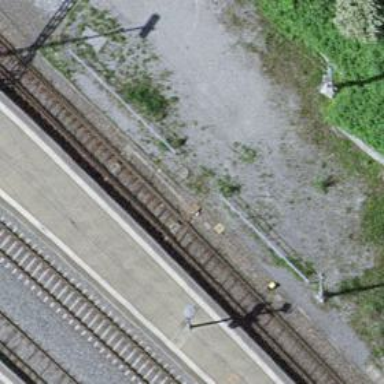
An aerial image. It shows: Railway switch.